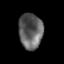
Tissue: lung
Cell type: Epithelial cells
Senescence score: 0.1421
Nuclear area (px): 834
Mean DAPI intensity: 95.597